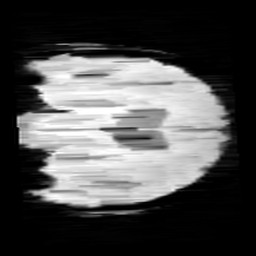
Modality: minIP
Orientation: coronal
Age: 12
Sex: male
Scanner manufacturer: siemens
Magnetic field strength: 3 T
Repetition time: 0.027 s
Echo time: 0.02 s